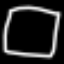
Label: square